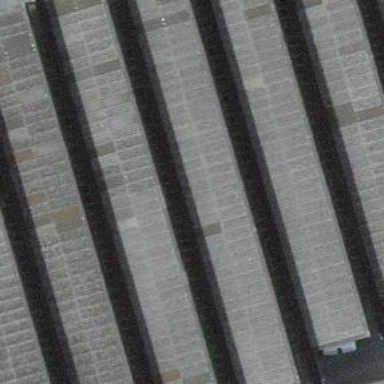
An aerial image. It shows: Asphalt platform for public transport.